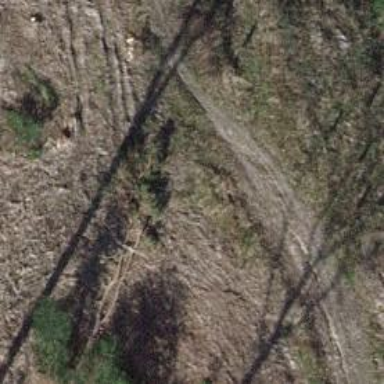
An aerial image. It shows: Dirt path.